【题型】填空题　【知识点】平面几何　【难度】medium
如图，在四边形$ABCD$中，$\angle ADC = \angle BCD = 90^\circ$，$AD = 2$，$CD = 3$，$AD < BC$，点$N$在线段$BC$上运动，点$M$在线段$DN$上，$\angle DAM = \angle CDN$，则线段$CM$的最小值为\underline{\qquad}。

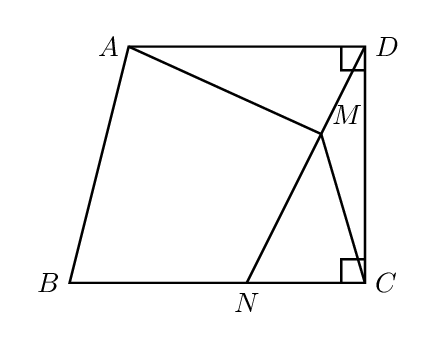
【解答】
\noindent \textbf{【答案】$\sqrt{10}-1$}
\vspace{0.5em}
\noindent \textbf{【分析】}本题主要考查了圆周角定理的推论、勾股定理、三角形内角和定理等知识，根据题意分析得到点$M$的运动轨迹是解题的关键。设$AD$的中点为$O$，以$AD$为直径画圆，连接$CO$，设$CO$与$\odot O$的交点为点$M'$，证明$\angle AMD=90^\circ$，可知点$M$在以$AD$为直径的半$\odot O$上运动，当点$M$运动到$CO$与$\odot O$的交点$M'$时，线段$CM$有最小值，据此求解即可。
\vspace{0.5em}
\noindent \textbf{【详解】}解：设$AD$的中点为$O$，以$AD$为直径画圆，连接$CO$，如下图，

\vspace{0.5em}
设$CO$与$\odot O$的交点为点$M'$，
\[
\begin{aligned}
&\because \angle ADC = \angle BCD = 90^\circ, \\
&\therefore \angle ADN + \angle CDN = 90^\circ, \\
&\because \angle DAM = \angle CDN, \\
&\therefore \angle ADN + \angle DAM = 90^\circ, \\
&\therefore \angle AMD = 180^\circ - (\angle ADN + \angle DAM) = 90^\circ,
\end{aligned}
\]
$\therefore$ 点$M$在以$AD$为直径的半$\odot O$上运动，
$\therefore$ 当点$M$运动到$CO$与$\odot O$的交点$M'$时，线段$CM$有最小值，
$\because AD = 2$, $CD = 3$,
\[
\begin{aligned}
&\therefore OA = OD = \frac{1}{2}AD = 1 = OM', \\
&\therefore OC = \sqrt{OD^2 + CD^2} = \sqrt{1^2 + 3^2} = \sqrt{10}, \\
&\therefore CM\text{的最小值为}CM' = CO - OM' = \sqrt{10} - 1.
\end{aligned}
\]
故答案为：$\boldsymbol{\sqrt{10}-1}$。
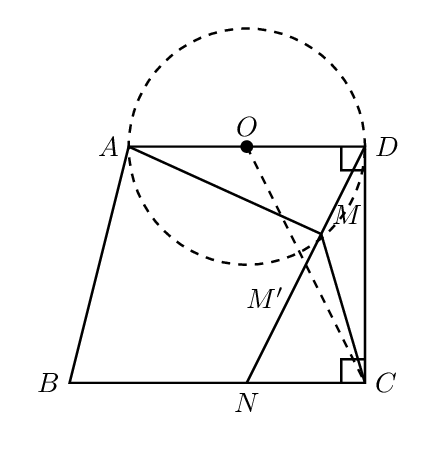